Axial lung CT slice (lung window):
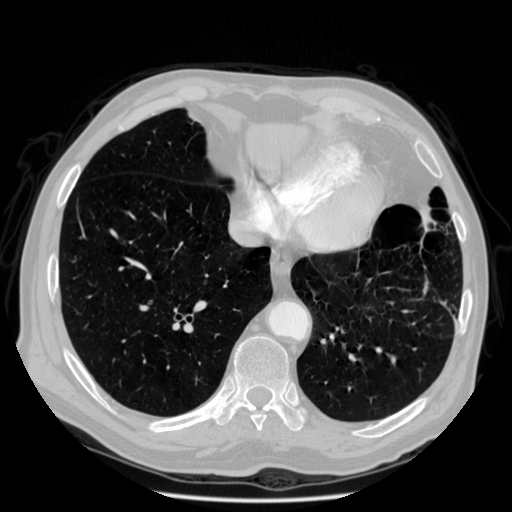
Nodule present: no